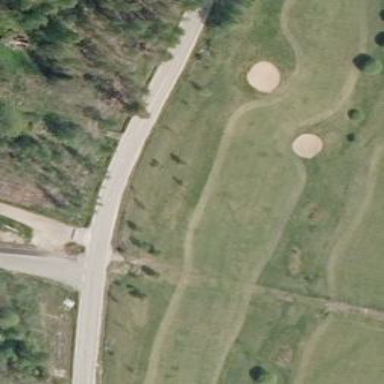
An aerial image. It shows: Grassy area designated as golf fairway.